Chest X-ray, PA view. Patient: 49 years old, sex M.
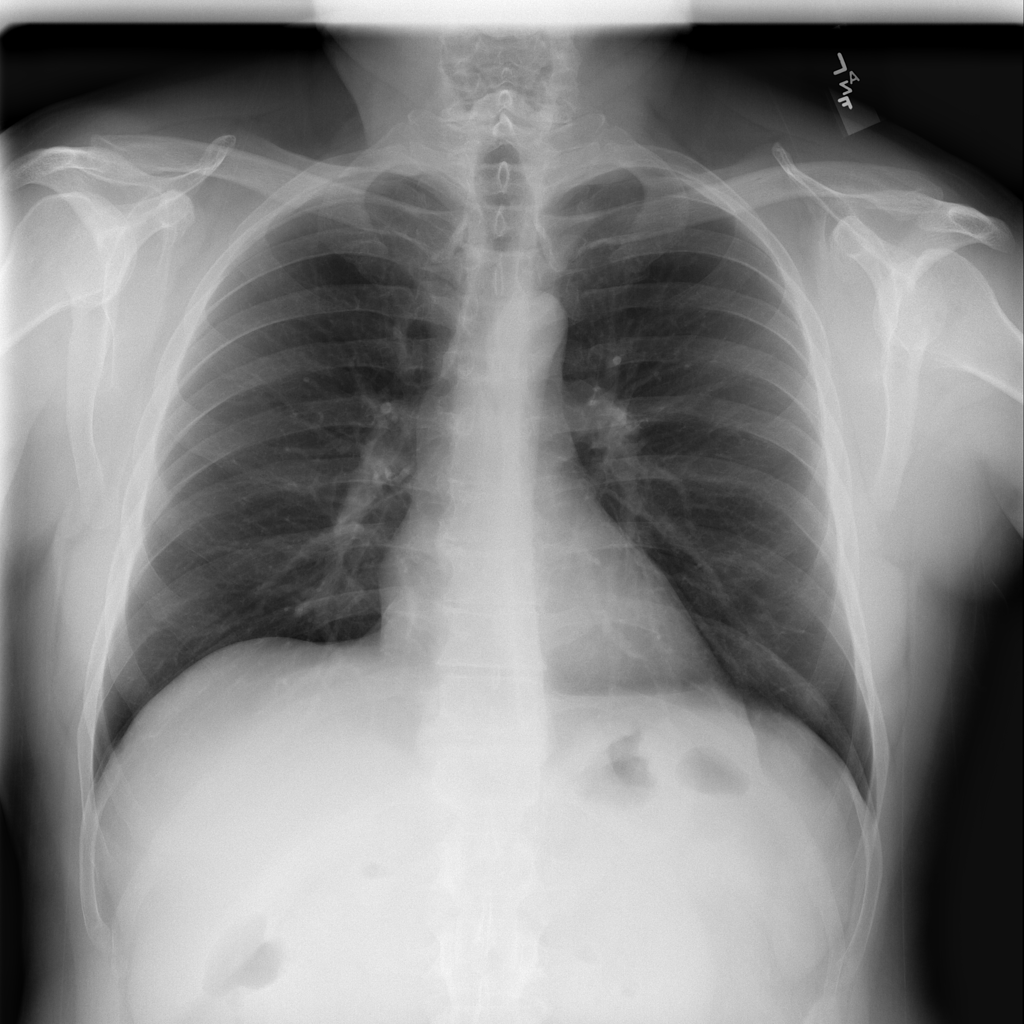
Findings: No Finding